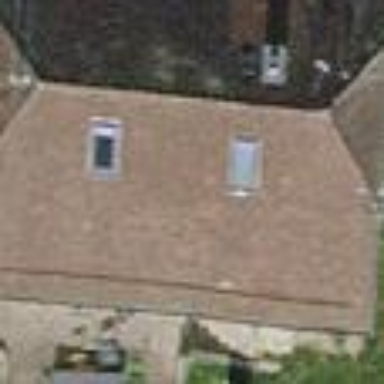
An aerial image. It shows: Detached building with half-hipped roof shape.